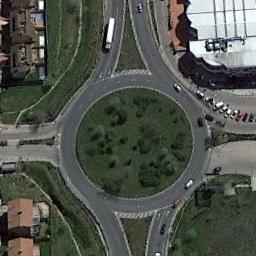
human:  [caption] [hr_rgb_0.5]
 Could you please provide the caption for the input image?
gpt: The roundabout is on the grass next to trees and buildings .

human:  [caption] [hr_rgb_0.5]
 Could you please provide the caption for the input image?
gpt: The roundabout with four exits and entrances is surrounded by some buildings and a lawn is in the middle of the roundabout .

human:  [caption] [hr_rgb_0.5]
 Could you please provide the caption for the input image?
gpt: There are many buildings around the roundabout .

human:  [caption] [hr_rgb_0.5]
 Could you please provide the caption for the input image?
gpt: There are several vehicles driving on the road at the roundabout, There are some buildings and some trees and some lawns around the roundabout, And many cars are parked in the open space beside the roundabout .

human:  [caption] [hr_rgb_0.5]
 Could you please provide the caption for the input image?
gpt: There are some buildings and green lawns beside the roundabout .